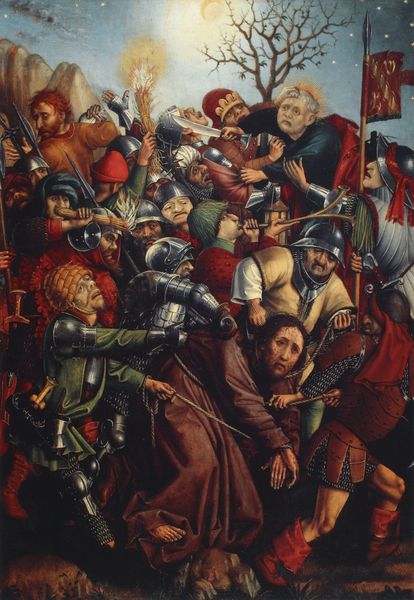
Titel: Gefangennahme Christi
Künstler: Meister der Karlsruher Passion
Institution: Köln, Wallraf-Richartz-Museum
Schlagwörter: baum, berg, blau, gemälde, himmel, kampf, mann, männer, nacht, rot, hochformat, malerei, mensch, bild, gotik, chaos, fahne, heu, banner, schlacht, lanze, soldaten, mond, kreuz, sternenhimmel, gefangennahme, tumult, helm, ritter, rüstung, christus, jesus, mittelalter, geistiger, meute, fackel, menschenansammlung, rüstungen, trompete, passion, judas, ölberg, gewusel, cranach, mob, stylix